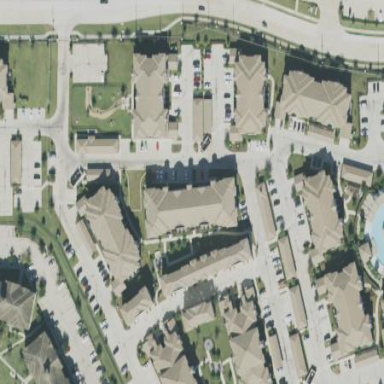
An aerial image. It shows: Residential area with apartments.